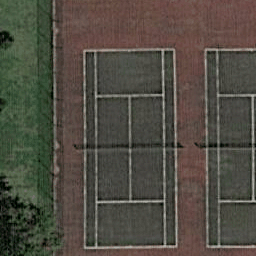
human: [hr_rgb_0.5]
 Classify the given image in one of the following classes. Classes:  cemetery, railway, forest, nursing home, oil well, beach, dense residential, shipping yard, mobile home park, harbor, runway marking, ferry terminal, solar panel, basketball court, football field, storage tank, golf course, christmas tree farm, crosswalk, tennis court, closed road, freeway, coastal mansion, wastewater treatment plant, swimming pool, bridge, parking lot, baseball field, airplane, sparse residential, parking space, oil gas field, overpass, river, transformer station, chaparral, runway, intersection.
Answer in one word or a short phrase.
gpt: tennis court